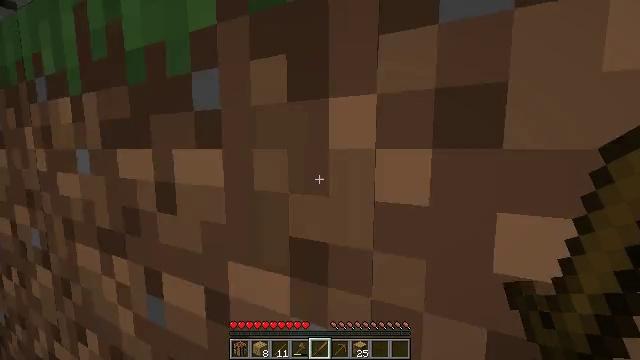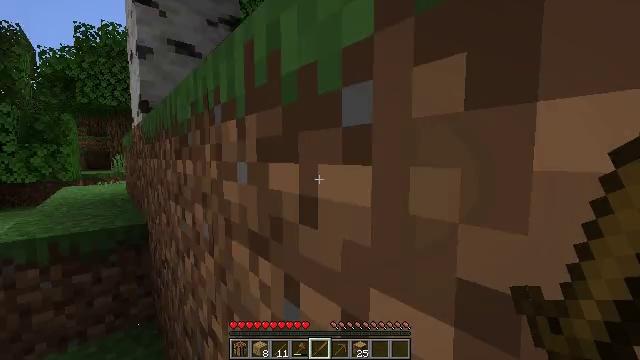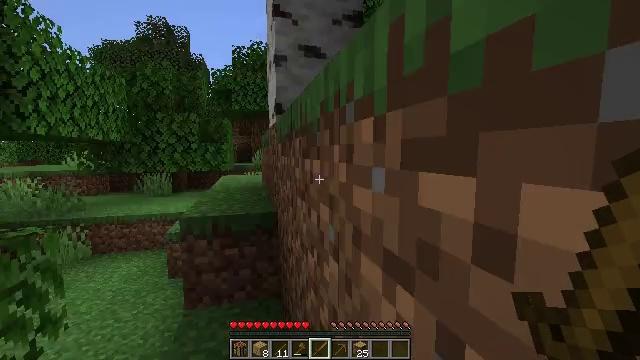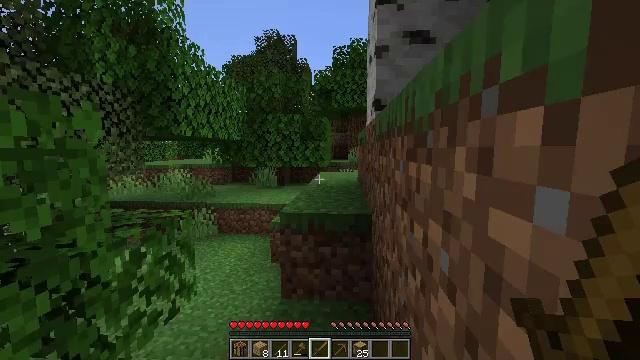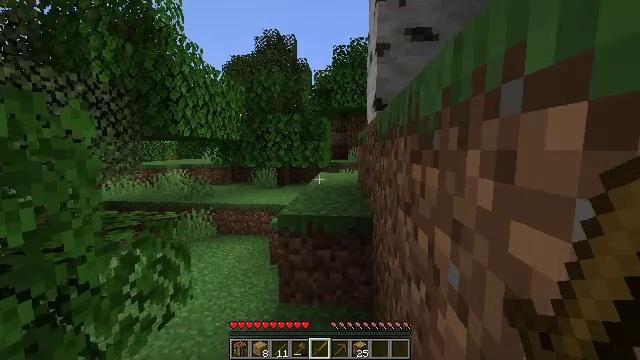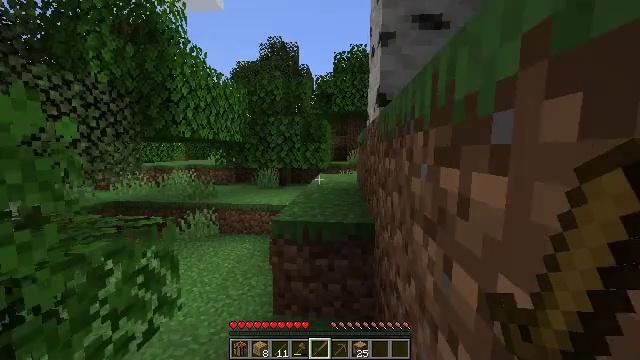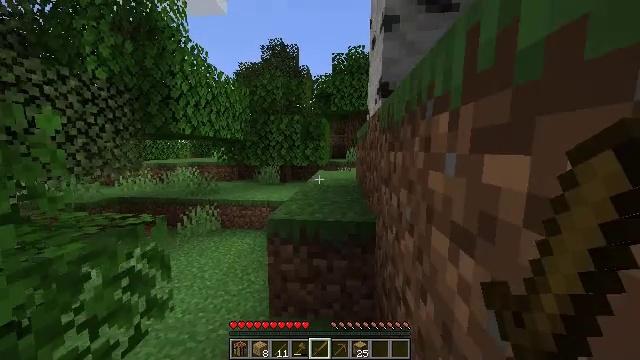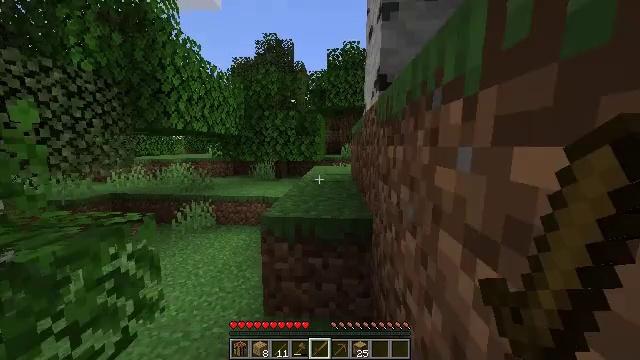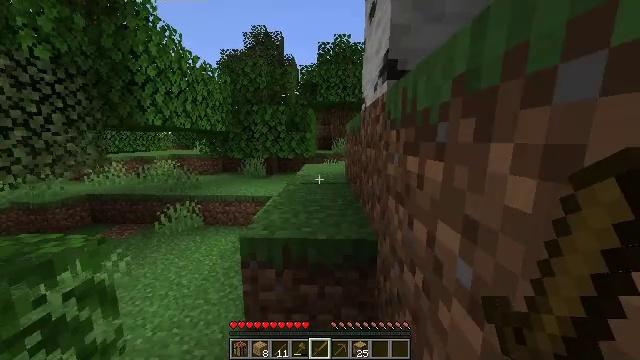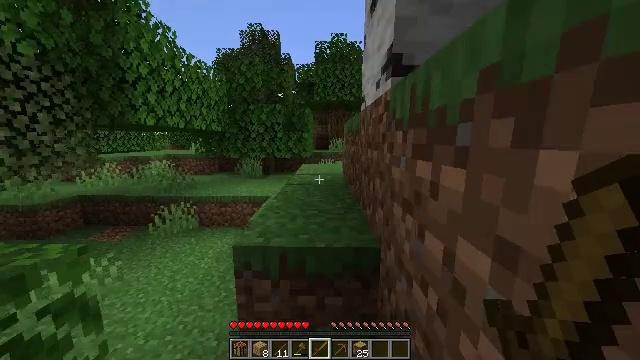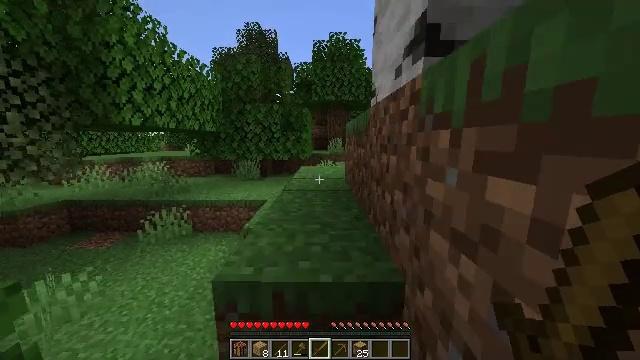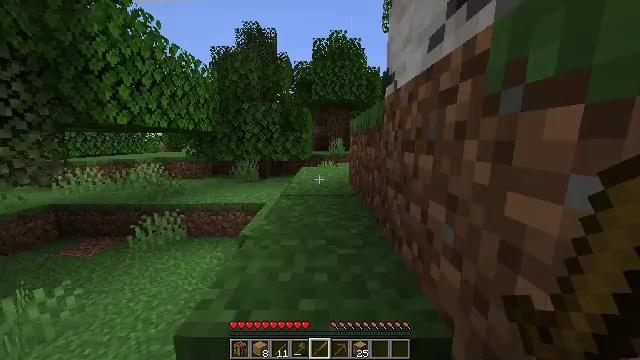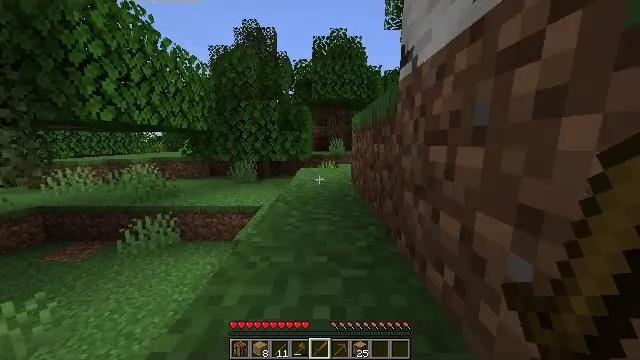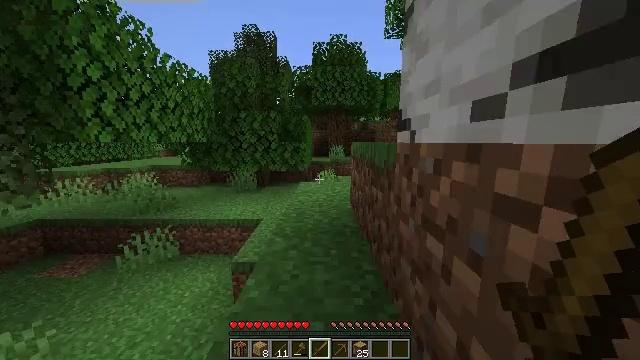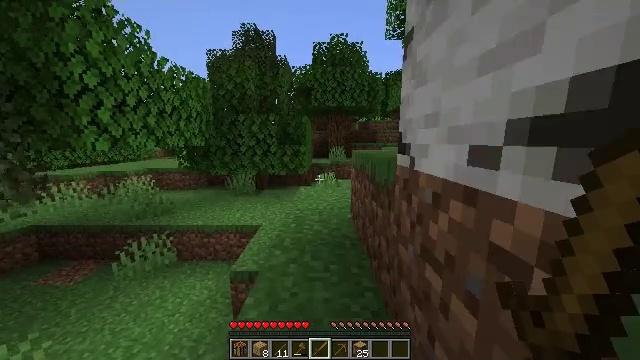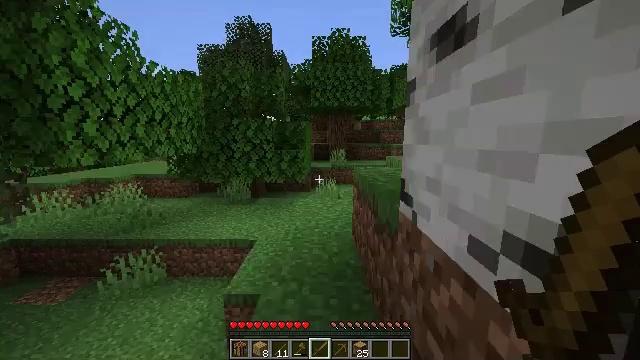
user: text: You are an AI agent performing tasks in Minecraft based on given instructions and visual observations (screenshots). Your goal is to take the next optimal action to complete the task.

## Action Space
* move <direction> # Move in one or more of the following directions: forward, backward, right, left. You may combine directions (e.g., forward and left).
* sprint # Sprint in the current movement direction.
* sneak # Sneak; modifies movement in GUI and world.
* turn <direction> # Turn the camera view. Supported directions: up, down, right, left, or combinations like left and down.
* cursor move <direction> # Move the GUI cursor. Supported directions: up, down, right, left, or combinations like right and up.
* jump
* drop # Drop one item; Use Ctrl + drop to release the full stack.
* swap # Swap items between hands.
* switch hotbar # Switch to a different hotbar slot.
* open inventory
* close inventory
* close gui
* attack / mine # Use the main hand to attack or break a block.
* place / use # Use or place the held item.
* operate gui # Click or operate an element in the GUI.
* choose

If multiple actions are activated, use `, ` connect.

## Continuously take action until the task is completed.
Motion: motion action
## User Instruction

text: Collect the rose bush for decoration.
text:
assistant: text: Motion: move forward, sprint, turn left and up
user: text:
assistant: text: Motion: move forward, sprint, turn left and down
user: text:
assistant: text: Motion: move forward, sprint, turn left
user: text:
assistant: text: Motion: move forward, sprint
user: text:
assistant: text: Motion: move forward, sprint
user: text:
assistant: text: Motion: move forward, sprint
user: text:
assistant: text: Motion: move forward, sprint, turn right and down
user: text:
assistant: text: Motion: move forward, sprint, turn right and down
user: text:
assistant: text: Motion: move forward, sprint
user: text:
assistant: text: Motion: move forward, sprint
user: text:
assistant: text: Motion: move forward, sprint
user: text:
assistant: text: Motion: move forward, sprint
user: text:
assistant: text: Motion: move forward, sprint, jump
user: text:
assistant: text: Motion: move forward, sprint, jump
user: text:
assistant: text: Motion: move forward, sprint, jump
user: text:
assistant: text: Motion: move forward, sprint, jump
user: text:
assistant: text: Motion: move forward, sprint, jump
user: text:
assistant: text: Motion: move forward, sprint
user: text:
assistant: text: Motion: move forward, sprint
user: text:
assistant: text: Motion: move forward, sprint, turn right and down
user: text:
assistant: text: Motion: move forward, sprint, turn right
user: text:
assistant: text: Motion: move forward, sprint, turn right
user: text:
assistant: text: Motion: move forward, sprint
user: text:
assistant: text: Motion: move forward, sprint
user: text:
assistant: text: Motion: move forward, sprint
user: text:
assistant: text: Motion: move forward, sprint
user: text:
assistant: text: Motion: move forward, sprint
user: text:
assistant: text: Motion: move forward, sprint
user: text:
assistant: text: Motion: move forward, sprint
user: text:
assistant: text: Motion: move forward, sprint